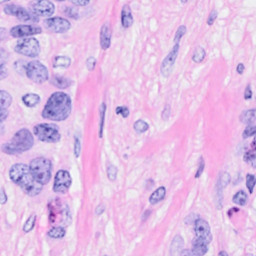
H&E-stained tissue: Breast